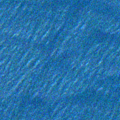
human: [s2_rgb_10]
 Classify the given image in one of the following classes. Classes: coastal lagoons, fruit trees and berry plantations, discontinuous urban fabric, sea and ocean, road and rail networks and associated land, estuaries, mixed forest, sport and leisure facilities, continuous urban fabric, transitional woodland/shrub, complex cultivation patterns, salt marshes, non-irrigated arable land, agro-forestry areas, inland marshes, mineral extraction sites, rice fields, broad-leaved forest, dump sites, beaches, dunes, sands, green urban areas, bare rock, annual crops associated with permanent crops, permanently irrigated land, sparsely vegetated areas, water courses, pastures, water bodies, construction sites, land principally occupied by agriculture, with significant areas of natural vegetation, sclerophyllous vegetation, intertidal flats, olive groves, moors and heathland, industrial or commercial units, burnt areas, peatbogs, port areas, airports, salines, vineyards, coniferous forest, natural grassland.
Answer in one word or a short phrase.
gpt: sea and ocean